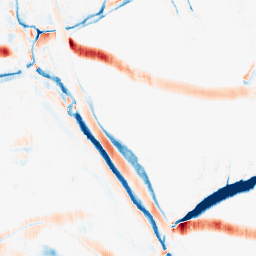
Category: morphological
Decomposition family: morphological_rect
Decomposition parameters: operation: average
width: 5
height: 20
Upsampling method: quadratic
Upsampling parameters: scale: 8
Upsampling scale: 8